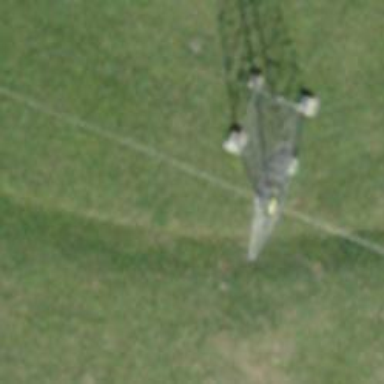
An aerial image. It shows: Power tower.